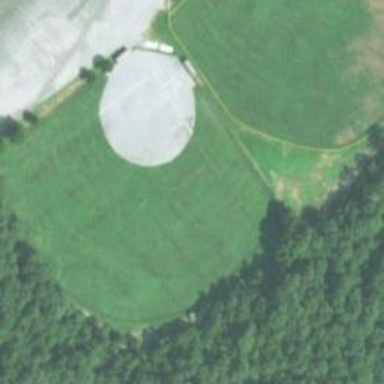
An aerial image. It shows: Baseball pitch for leisure land.